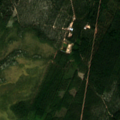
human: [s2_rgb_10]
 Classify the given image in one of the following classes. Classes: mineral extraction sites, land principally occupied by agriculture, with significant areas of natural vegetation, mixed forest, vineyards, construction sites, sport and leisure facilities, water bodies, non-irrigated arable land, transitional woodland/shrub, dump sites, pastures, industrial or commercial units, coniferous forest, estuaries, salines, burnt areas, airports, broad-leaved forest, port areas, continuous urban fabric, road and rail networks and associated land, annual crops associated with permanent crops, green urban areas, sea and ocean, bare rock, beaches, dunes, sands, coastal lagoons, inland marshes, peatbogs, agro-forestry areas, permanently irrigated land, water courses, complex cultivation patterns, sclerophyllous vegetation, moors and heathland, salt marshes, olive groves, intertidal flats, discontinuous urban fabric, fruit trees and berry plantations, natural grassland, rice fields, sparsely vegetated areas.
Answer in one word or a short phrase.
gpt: coniferous forest, mixed forest, transitional woodland/shrub